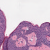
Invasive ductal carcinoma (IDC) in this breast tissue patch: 0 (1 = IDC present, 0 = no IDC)